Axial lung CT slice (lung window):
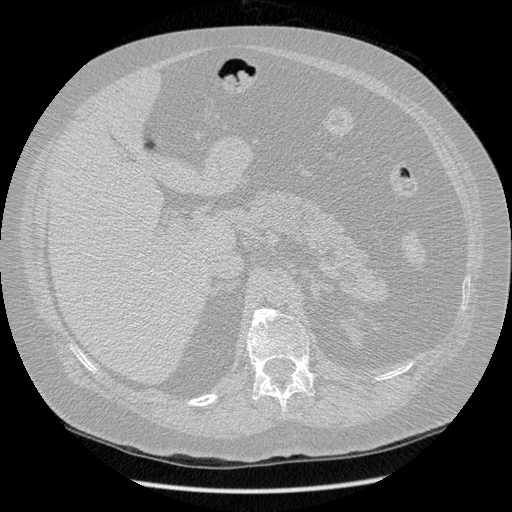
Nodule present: no